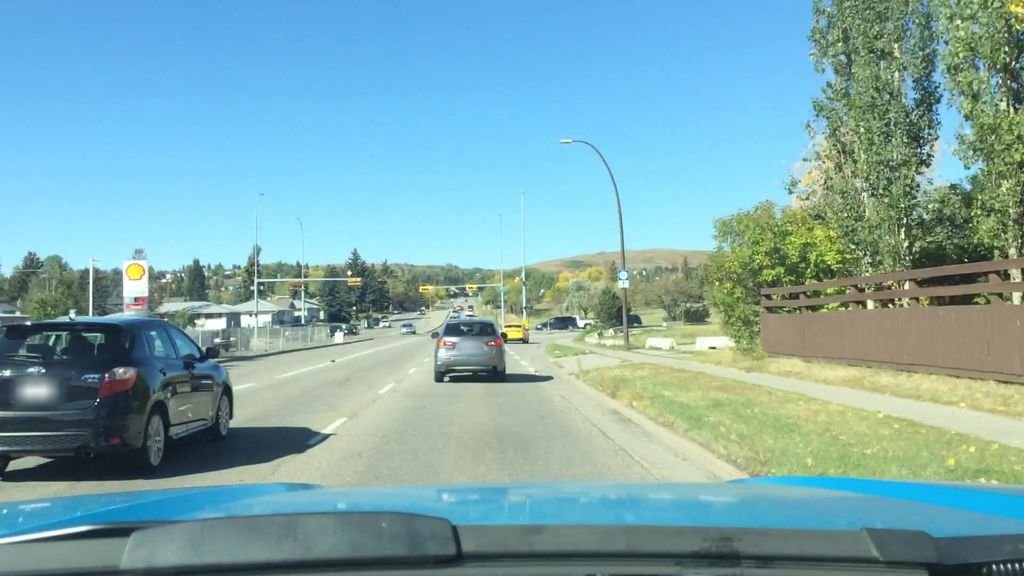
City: calgary